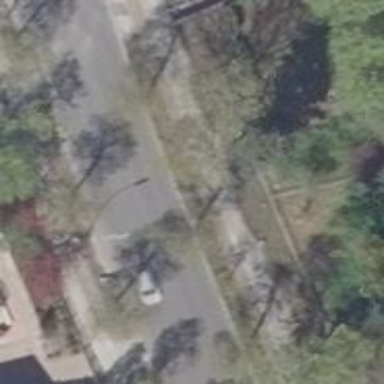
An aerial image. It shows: Beautiful avenue lined with deciduous broadleaved trees.